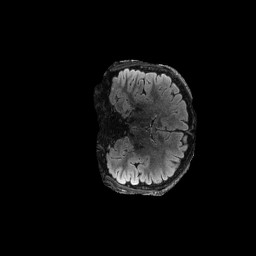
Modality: FLAIR
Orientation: coronal
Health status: ill
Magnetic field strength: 3 T